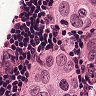
Metastatic tissue present: yes